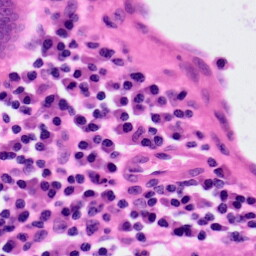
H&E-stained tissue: Colon